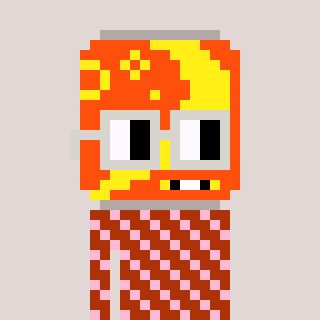
a pixel art character with square light gray glasses, a pop-shaped head and a hotbrown-colored body on a warm background